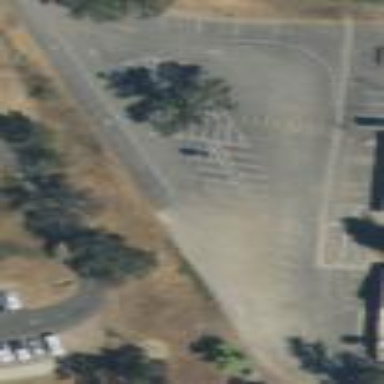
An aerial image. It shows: Parking area with surface.